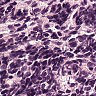
Metastatic tissue present: no